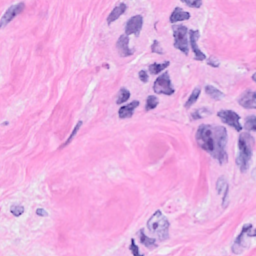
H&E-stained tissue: Breast